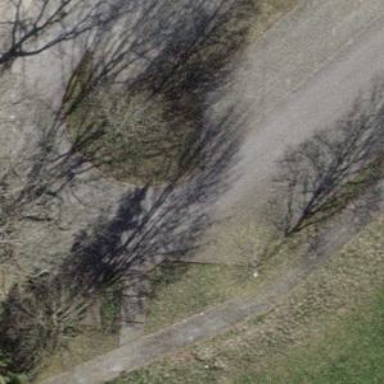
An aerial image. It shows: Set of steps on the road.